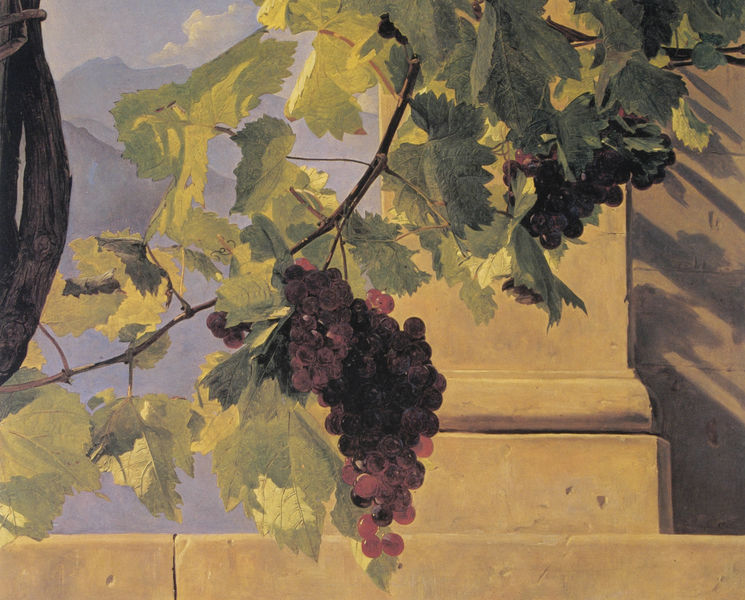
Titel: "Traubengehänge"
Künstler: Ferdinand Georg Waldmüller
Standort: Wien
Institution: Österreichische Galerie im Belvedere
Schlagwörter: baum, berg, blau, blätter, gemälde, himmel, laub, schatten, wolken, gelb, grün, landschaft, ocker, sand, äste, abend, ausschnitt, braun, fenster, grau, hell, hintergrund, licht, pfeiler, schwarz, säule, weiss, ausblick, gebäude, haus, obst, rot, wolke, beige, wand, sockel, stein, ast, baumstamm, ferne, stamm, strauch, zweige, sonne, gold, blatt, pflanze, rosa, stock, frucht, früchte, ranken, stilleben, trauben, aussicht, sommer, italien, süden, zwei, schwer, warm, berge, gebirge, mauer, hellgrün, schattierung, violett, herbst, pilaster, rotwein, wein, detail, podest, leuchten, antike, hauswand, zweig, mauerwerk, beeren, kapitell, ranke, fragment, gemäuer, weintrauben, schattenwurf, sandstein, antik, reif, weinlaub, basis, traube, weinblätter, weintraube, rebe, reben, weinranken, weinrebe, weinstock, wilder wein, rebstock, weinblatt, mamor, lese, gebirke, kapitel, reebe, rote trauben, traubengehänge, weinbeeren, weingehänge, weinranke, gebäöude, bergstock